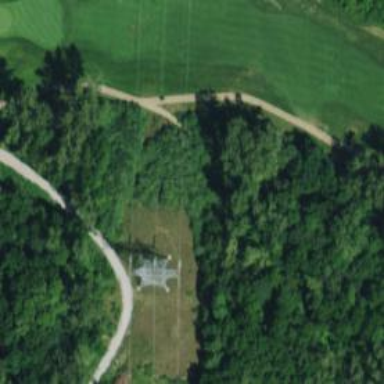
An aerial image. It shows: Golf fairway surrounded by grass.